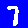
Digit: 7